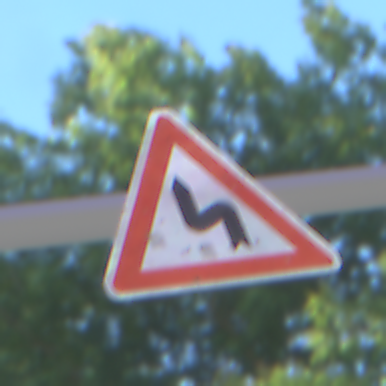
Verkehrszeichen: DoppelkurveZunaechstLinks
Umgebung: Outdoor, Nature
Tageszeit: MorningAfternoon
Wetter: Clear
Licht: Natural
Jahreszeit: NotSpecified
Kontrast: HighContrast